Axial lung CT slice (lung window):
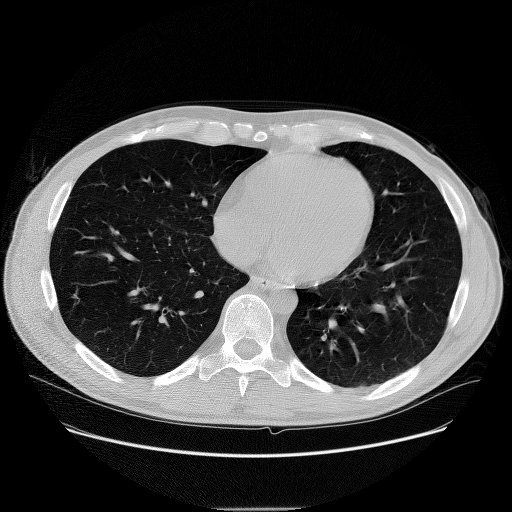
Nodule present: no